Question: For visual representation, for simplicity and of course to feed my curiosity, I'm wondering how to convert a PHP array into a valid PHP resource.
See the below example:

(example image created with dBug component available at <URL>
I've made 3 examples:
1. resource: this is the typical representation of a MySQL resource, visualized as a grid
2. object: a handmade create object from an array
3. array: a handmade multidimensional array
As you can see, the resource is a visual beauty, while the object and array are constructed by using multidimensional arrays, using poor numeric array indexes to bind them together :(
What I'm looking for, would probably be something like this:
'''
$resource_var = (resource) $array_var;
'''
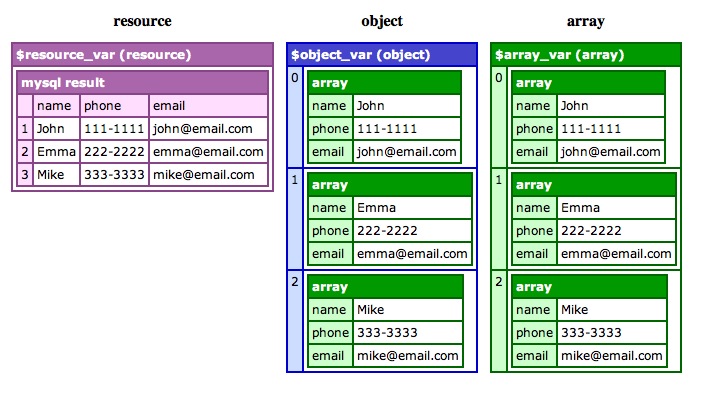
Answer: > What I'm looking for, would probably something like this:'''
$resource_var = (resource) $array(var)
'''
You will never find that. A resource is an internal data-type in PHP. If (and only if) you write yourself a PHP extension and load it, you could do the following:
'''
$resource = array_resource_create($array);
'''
Your PHP extension then would create that resource (as the 'mysql' extension for example creates its specific resource type) within that 'array_resource_create' function. However, it would be useless, because there is no other function so far that could deal with that resource.